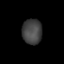
Tissue: lung
Cell type: Epithelial cells
Senescence score: 0.2229
Nuclear area (px): 491
Mean DAPI intensity: 66.617